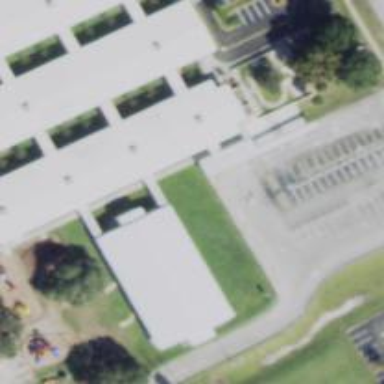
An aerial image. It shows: School building.